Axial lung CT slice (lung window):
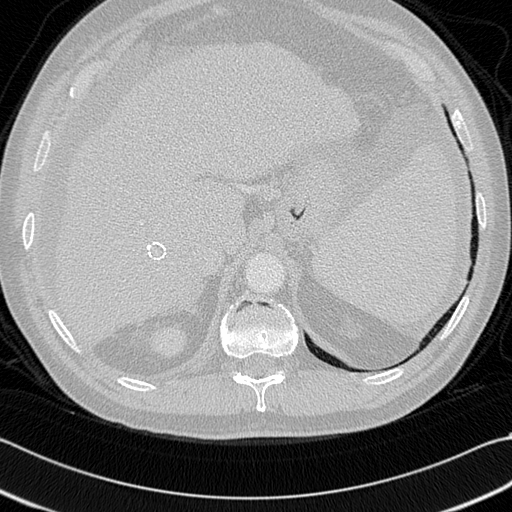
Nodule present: no